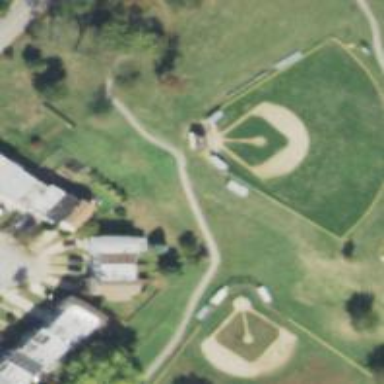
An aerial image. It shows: Baseball pitch for leisure land.